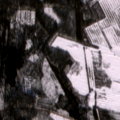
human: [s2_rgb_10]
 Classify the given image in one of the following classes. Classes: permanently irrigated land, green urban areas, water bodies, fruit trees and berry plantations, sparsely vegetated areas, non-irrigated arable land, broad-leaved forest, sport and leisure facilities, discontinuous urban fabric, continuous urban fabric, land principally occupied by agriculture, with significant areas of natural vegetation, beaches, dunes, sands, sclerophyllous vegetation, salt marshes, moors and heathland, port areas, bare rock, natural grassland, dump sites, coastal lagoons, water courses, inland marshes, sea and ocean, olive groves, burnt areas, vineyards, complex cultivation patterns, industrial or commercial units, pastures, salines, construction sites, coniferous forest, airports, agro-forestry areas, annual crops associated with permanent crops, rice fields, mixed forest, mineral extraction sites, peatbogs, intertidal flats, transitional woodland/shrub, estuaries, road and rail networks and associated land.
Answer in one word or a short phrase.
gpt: broad-leaved forest, mixed forest, transitional woodland/shrub, peatbogs